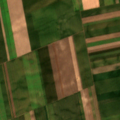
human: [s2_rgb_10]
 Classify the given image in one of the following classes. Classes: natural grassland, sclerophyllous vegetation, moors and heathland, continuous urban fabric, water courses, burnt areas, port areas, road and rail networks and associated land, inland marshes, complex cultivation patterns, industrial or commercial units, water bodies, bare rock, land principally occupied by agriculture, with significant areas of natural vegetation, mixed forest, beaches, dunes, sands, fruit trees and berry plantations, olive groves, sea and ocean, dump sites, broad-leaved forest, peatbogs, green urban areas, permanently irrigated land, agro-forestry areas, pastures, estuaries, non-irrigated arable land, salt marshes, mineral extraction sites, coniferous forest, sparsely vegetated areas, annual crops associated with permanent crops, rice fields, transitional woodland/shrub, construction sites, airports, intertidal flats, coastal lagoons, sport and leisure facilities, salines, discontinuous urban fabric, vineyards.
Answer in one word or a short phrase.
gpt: non-irrigated arable land